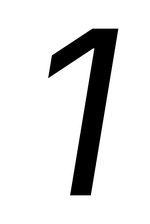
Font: Inter-Italic_Italic